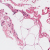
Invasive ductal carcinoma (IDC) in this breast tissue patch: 0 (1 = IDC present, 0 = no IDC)